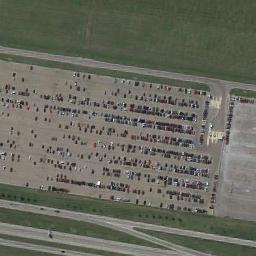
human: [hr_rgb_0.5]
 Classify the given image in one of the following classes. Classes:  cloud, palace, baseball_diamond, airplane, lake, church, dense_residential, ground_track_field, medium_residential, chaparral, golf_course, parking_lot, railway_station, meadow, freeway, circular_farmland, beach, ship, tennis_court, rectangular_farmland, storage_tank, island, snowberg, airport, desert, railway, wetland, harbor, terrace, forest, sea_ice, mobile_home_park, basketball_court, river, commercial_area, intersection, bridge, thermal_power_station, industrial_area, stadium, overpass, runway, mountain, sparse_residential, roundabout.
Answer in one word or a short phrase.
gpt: parking_lot